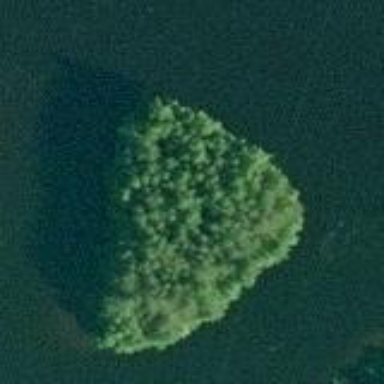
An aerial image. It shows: Islet surrounded by forest.